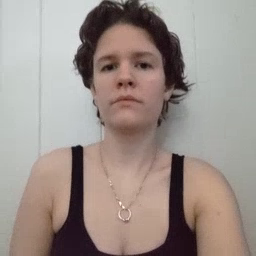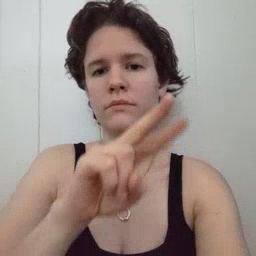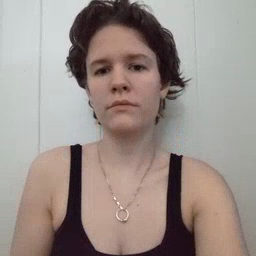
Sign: fall